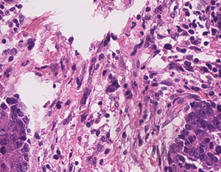
Tumor epithelial tissue: yes
Tumor-associated stroma tissue: yes
Normal tissue: no